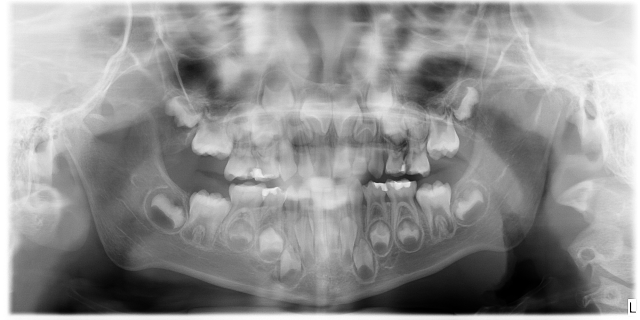
child